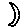
Label: moon